Question: I would like to show an admin notice (<URL> when my plugin has a update.

How to do this?
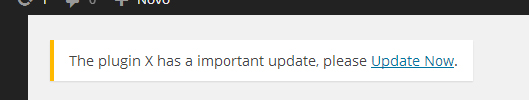
Answer: Assuming that your plugin is in the WordPress repository, then you can do this by hooking into the WordPress update functionality. Note that 'get_site_transient()' is always used by falls back to the 'get_option()' when it is not a multisite install..
'''
// Your plugin file
$plugin = 'plugin-dir/plugin-file.php';
// Check for Plugin updates, if you want to (not recommended for all pages)
// wp_update_plugins();
// Results of the update check
$update_plugins = get_site_transient( 'update_plugins' );
if ( isset( $update_plugins->response[ $plugin ] ) ) {
// Your plugin needs an update
}
'''
In the result of 'update_plugins' the '$update_plugins->response' is an 'array()' that will be something like this:
'''
'response' =>
array (
'plugin-dir/plugin-file.php' =>
stdClass::__set_state(array(
'id' => '12345',
'slug' => 'plugin-file',
'plugin' => 'plugin-dir/plugin-file.php',
'new_version' => '1.2.3',
'url' => 'https://wordpress.org/plugins/plugin-dir/',
'package' => 'https://downloads.wordpress.org/plugin/plugin-dir.1.2.3.zip',
)),
),
'''